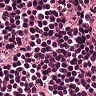
Metastatic tissue present: no